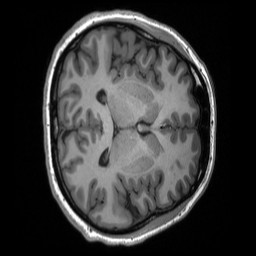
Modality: T1w
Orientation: axial
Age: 21
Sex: female
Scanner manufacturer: siemens
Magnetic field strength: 3 T
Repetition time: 2.3 s
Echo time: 0.00298 s